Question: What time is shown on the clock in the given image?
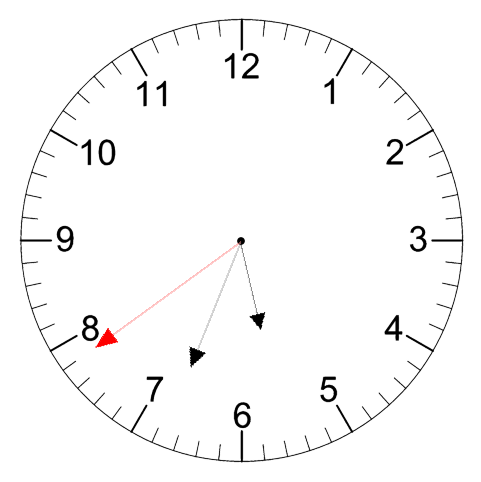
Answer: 05:33:39